Question: I am trying to build graphs using tree-like data, where nodes typically split into >2 edges. I have tried various layouts, and I see that the layout.reingold.tilford parameter will generate tree-like graphs with non-bifurcating data. However the outputs are not particularly attractive. I would rather use something like the layout.lgl or layout.kamada.kawai since these produce more radial structures. I cannot see how to change the parameters in R such that these trees have no overlapping edges though. Is this possible?
I imported a simple data file in Pajek format, with 355 nodes and 354 edges. I'm currently printing it using:
'''
plot.igraph(g,vertex.size=3,vertex.label=NA,layout=layout.lgl)
'''
This gives me an output like this, which is nice, but still has overlapping edges. I have read that you can manually fix this using tkplot, or another program like cytoscape, however I have quite a few of these to build, and the size of them makes manual correction a hassle.
Many thanks.

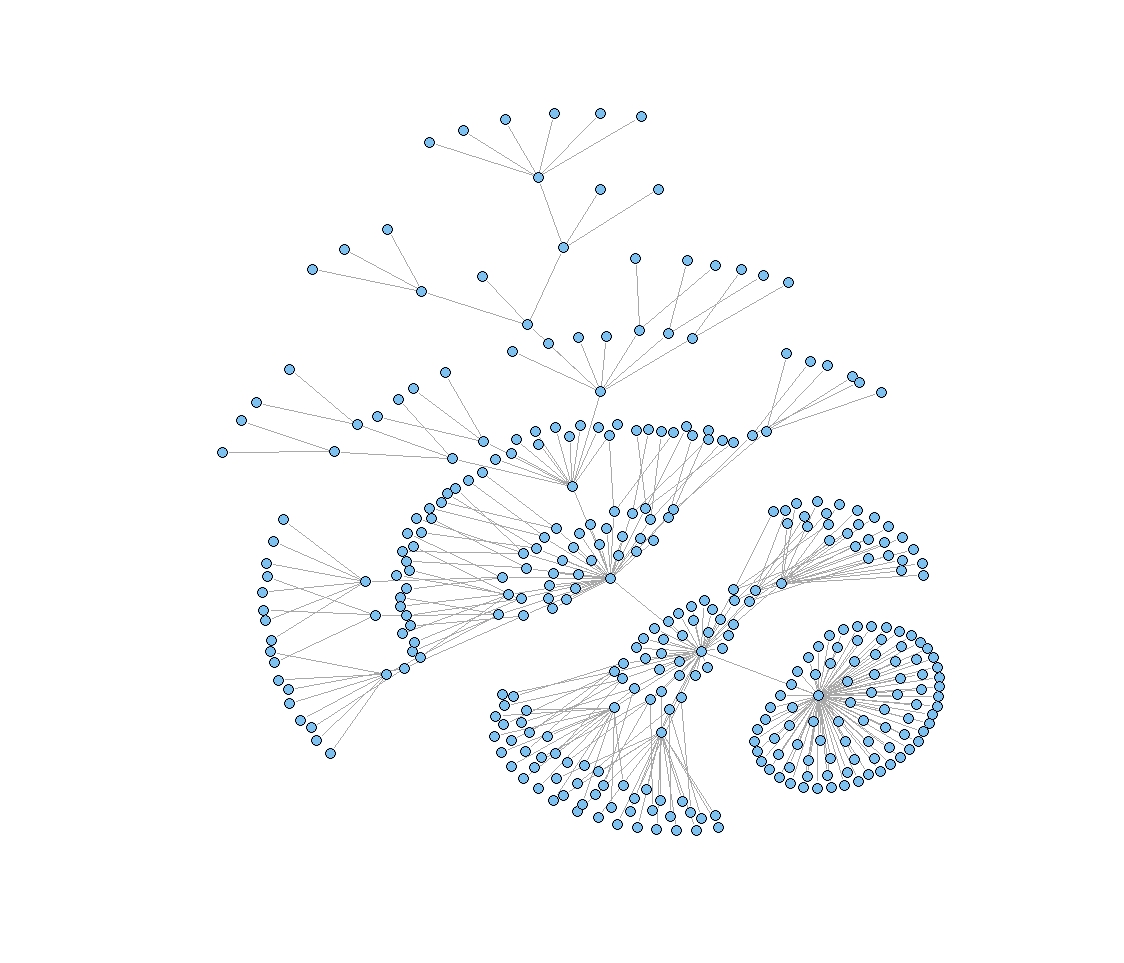
Answer: 'layout.reingold.tilford' has a parameter called 'circular'. Setting this to 'TRUE' will convert the final layout into a radial one by treating the X coordinate as the angle (after appropriate rescaling) and the Y coordinate as the radius. Ironically enough, this does not guarantee that there will be no edge crossings in the end, but it works nicely if your subtrees are not exceedingly wide compared to the rest of the graph:
'''
> g <- barabasi.game(100, directed=F)
> layout <- layout.reingold.tilford(g, circular=T)
> plot(g, layout=layout)
'''